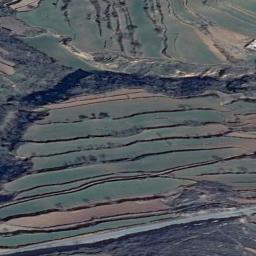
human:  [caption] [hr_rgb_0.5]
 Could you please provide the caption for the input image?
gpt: There is a winding narrow road next to a large brown and green mixed terraces .

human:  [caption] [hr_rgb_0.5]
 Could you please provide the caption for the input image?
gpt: There is a path between the terraces leading to a building .

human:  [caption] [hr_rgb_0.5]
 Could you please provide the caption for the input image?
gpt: There are many plants on the terrace .

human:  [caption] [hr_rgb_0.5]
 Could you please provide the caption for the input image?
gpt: The bare and green terrace is next to some trees .

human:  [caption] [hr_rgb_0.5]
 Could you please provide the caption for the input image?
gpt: There are many green terraces beside some green trees .